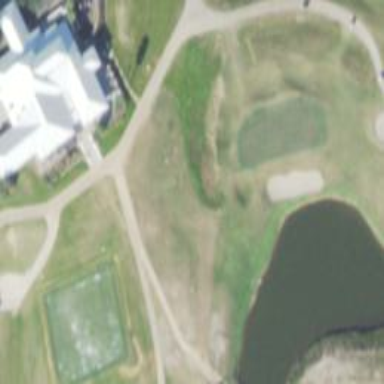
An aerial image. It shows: Water hazard on golf course.